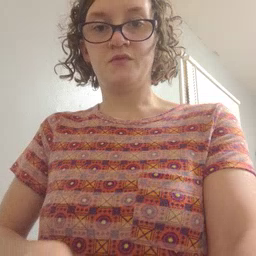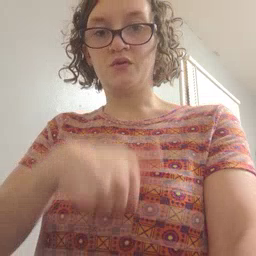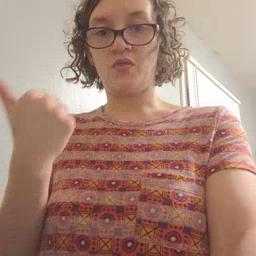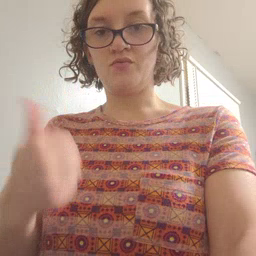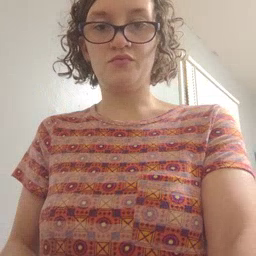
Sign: another